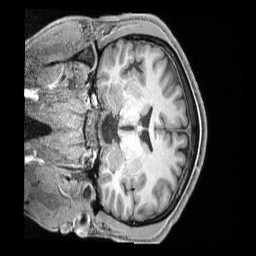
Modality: T1w
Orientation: coronal
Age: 38
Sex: male
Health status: ill
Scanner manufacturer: siemens
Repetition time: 2.4 s
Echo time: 0.00231 s